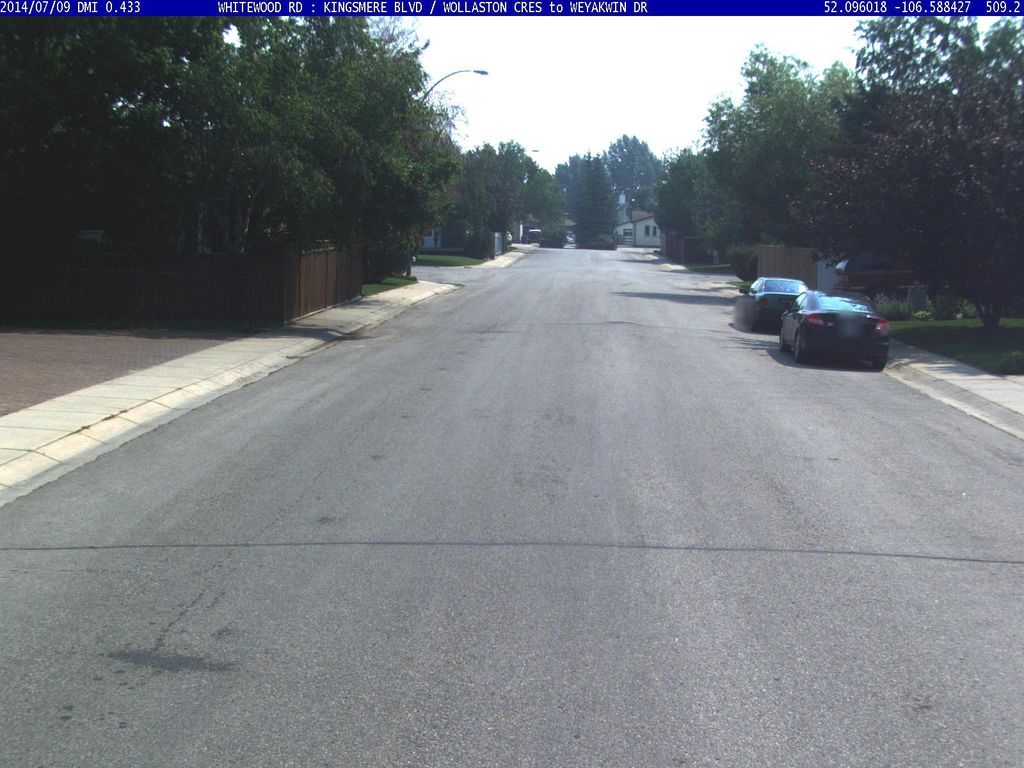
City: saskatoon